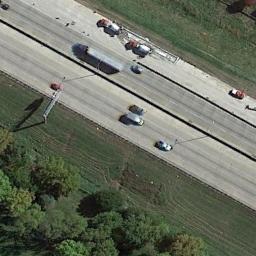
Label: freeway